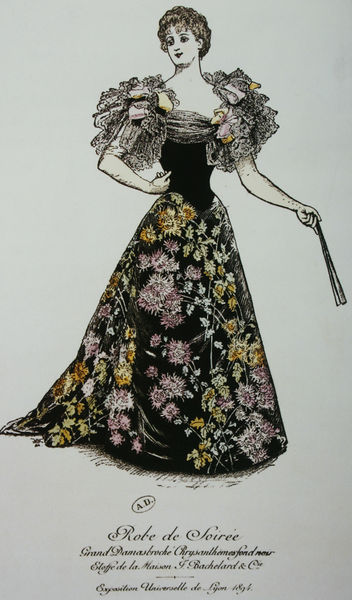
Titel: Entwurf für ein Abendkleid von Worth
Künstler: Charles Frederick Worth
Standort: viele Standorte
Institution: Seriendruck
Schlagwörter: hand, weiß, gelb, grün, ocker, ausschnitt, blumen, elegant, frankreich, frau, frisur, grau, kleid, paris, schwarz, skizze, stützen, zeichnung, blick, blüten, dame, rot, fächer, mode, muster, rock, arm, falten, kleidung, kragen, lang, silber, spitze, ärmel, signatur, boden, bestickt, gold, haare, kostüm, stickerei, stoff, saum, schleifen, theater, lippen, locken, rosa, ranken, schleppe, taille, schrift, papier, modell, mieder, studie, tüll, tütü, violett, werbung, französisch, jugendstil, dekor, floral, robe, hochsteckfrisur, ad, rüschen, model, raffung, gründ, abendkleid, fotografie, gemustert, linie, geld, druck, schnitt, druckgrafik, titel, text, zeitschrift, wei0, beschriftung, scherpe, bekleidung, soiree, toilette, geblümt, firsur, hüfte, korsett, gewebe, textil, design, korsage, anmut, ballkleid, s form, bodenlang, gaze, vorzeichnung, katalog, schwatz, gebauscht, abendmode, chanel, abendrobe, blutrot, grazie, blumenstoff, blumenkleid, modezeitschrift, modezeichnung, ohne bauch, ätnel, fäher, schwerpe